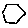
Label: hexagon